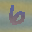
Label: 6